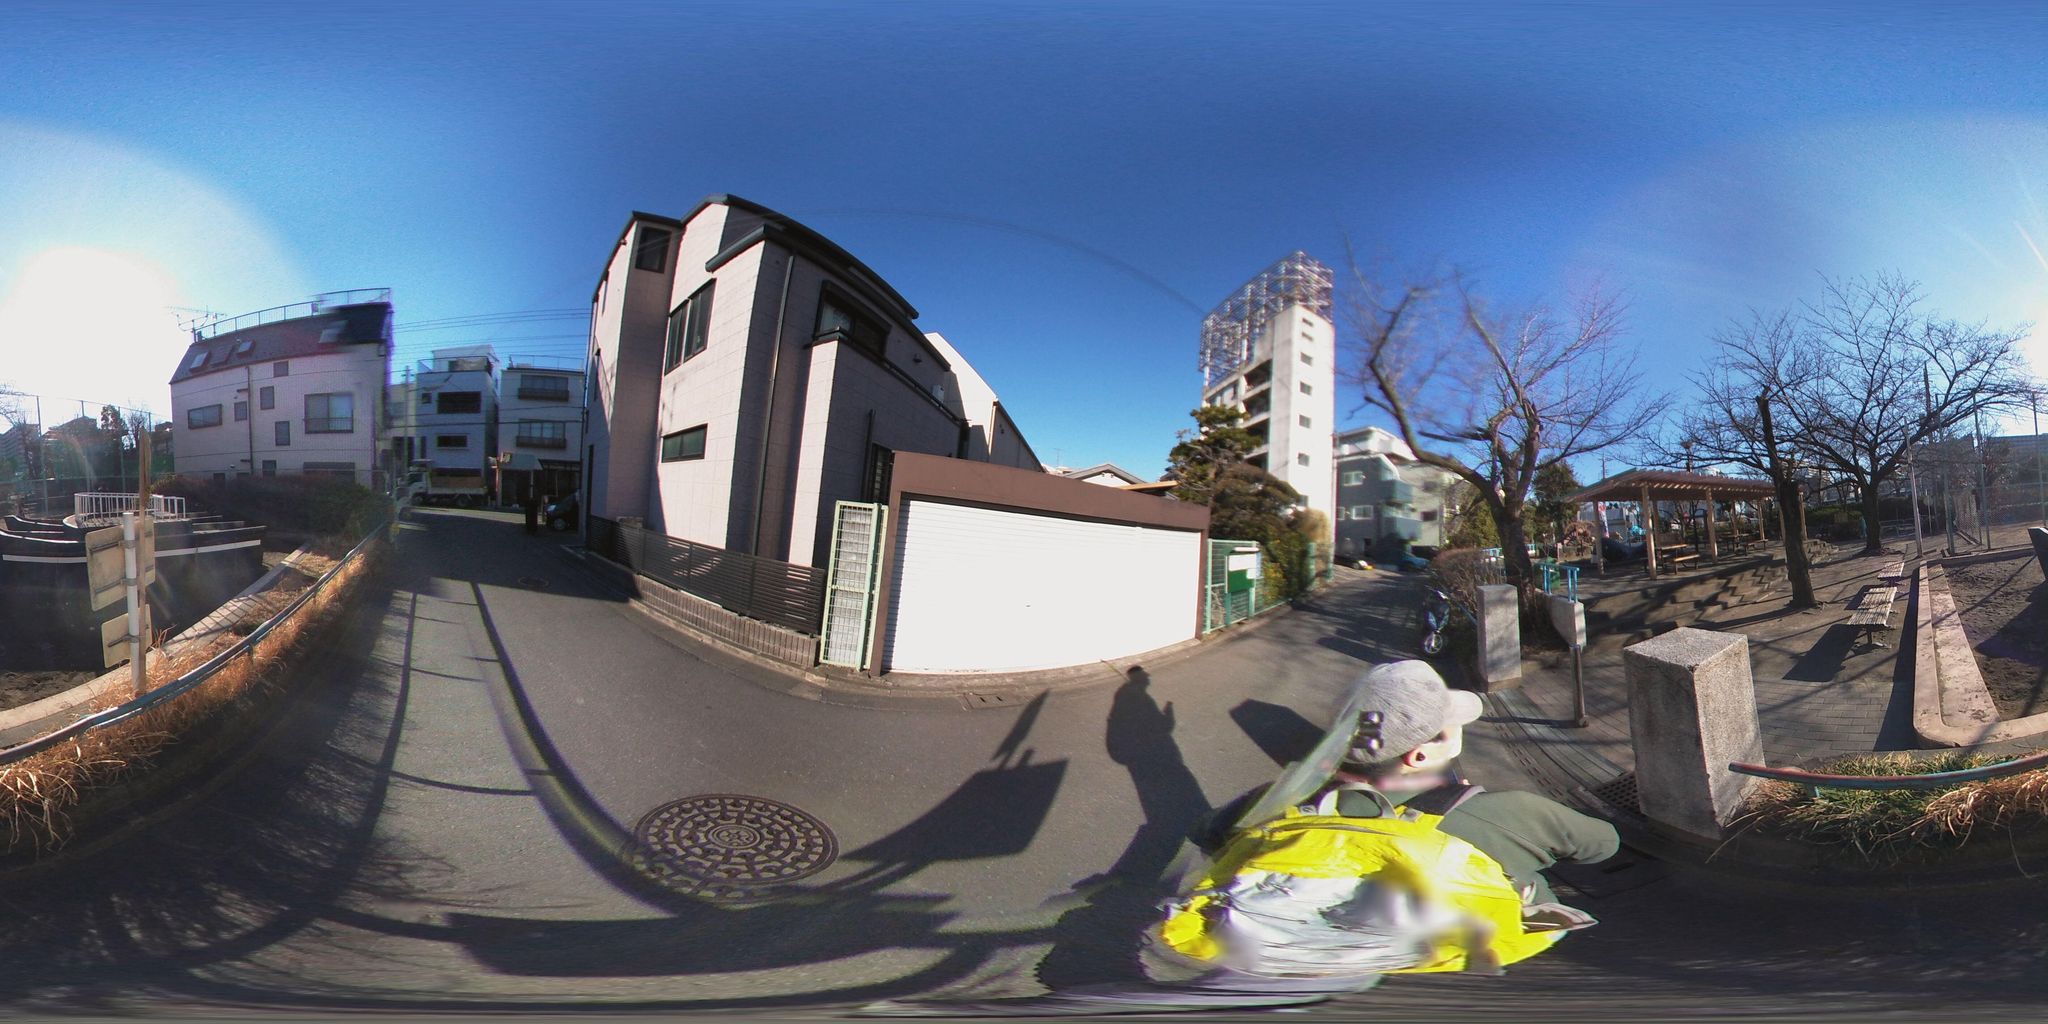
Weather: snowy
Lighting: day
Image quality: good
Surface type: cycling surface
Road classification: service, footway
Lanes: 1
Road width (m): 5.0
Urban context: urban centre
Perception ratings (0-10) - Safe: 0.3, Lively: 5.39, Beautiful: 3.89, Boring: 0.94, Depressing: 5.81, Wealthy: 4.4